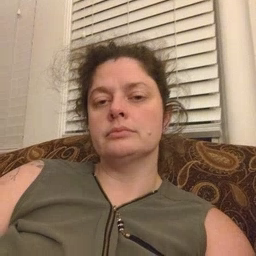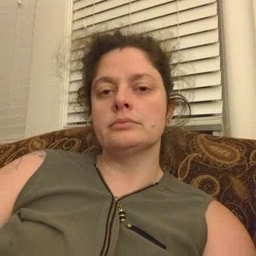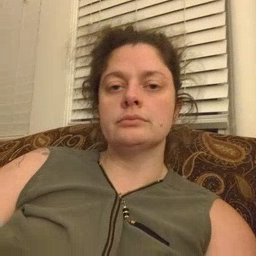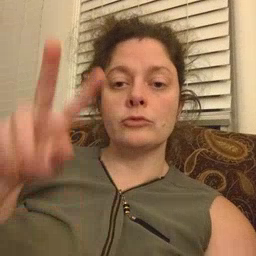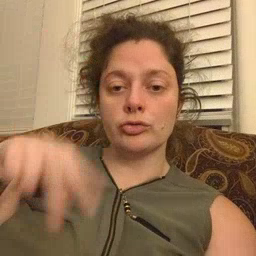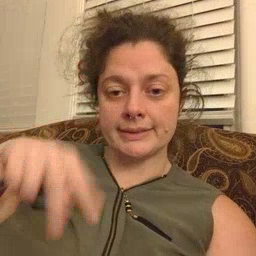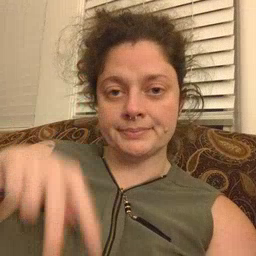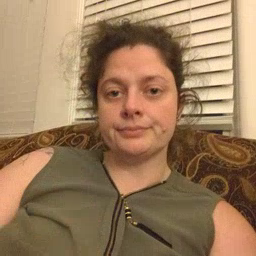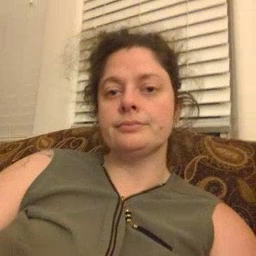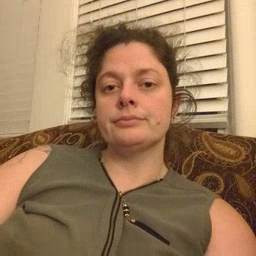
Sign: read